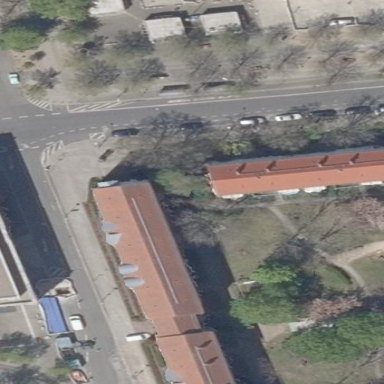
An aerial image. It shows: Gabled apartments building with roof tiles. The roof is oriented along the building.